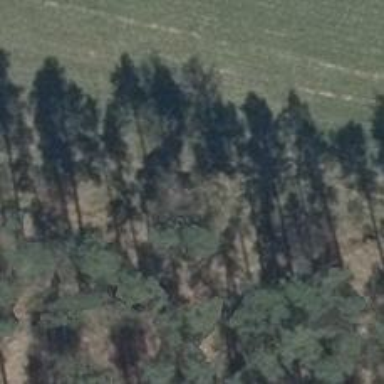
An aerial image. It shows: Hunting stand.